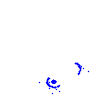
Particle: electron